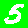
Digit: 5